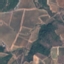
Label: PermanentCrop